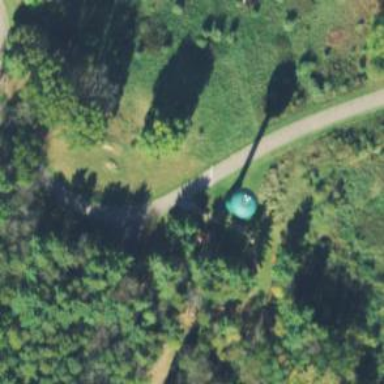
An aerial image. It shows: Water tower that is man-made.